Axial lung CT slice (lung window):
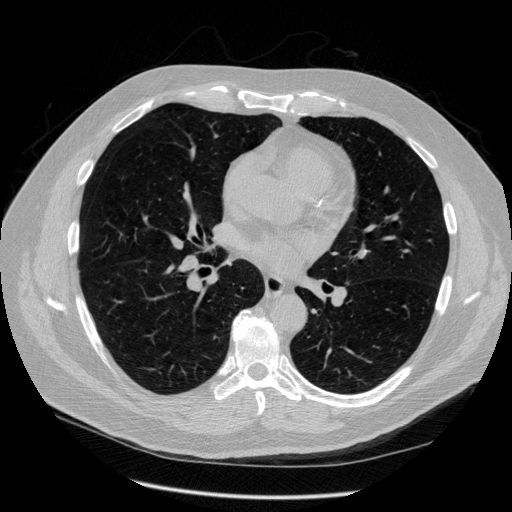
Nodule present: no